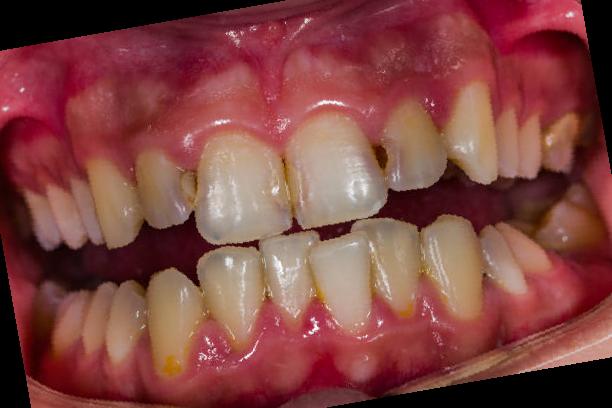
Condition: Calculus